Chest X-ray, AP view. Patient: 32 years old, sex M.
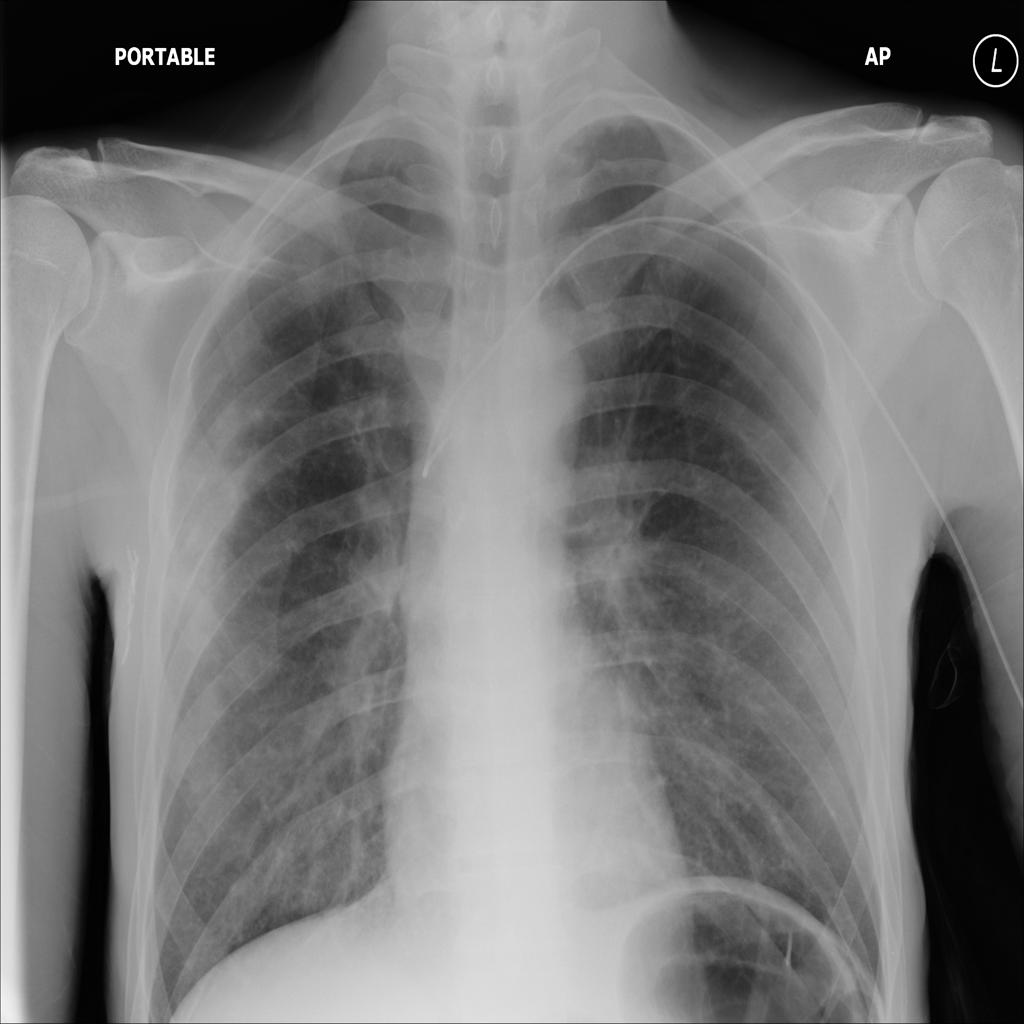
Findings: No Finding